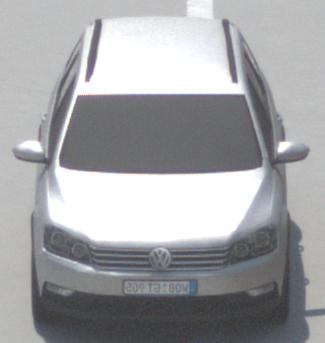
Make: VW
Model: Passat Alltrack 1.8 TSI
Detailed model: Passat (B7) Alltrack
Model produced from: 2012/03
Model produced until: 2013/06
Doors: 5
Color: white
Road condition: dry road
Daytime: midday
Contrast: high contrast